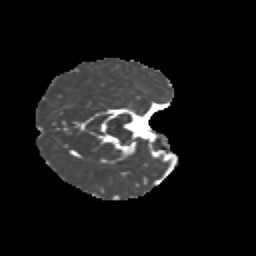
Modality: MD
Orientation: axial
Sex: male
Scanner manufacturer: siemens
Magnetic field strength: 3 T
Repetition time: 5 s
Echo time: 0.071 s